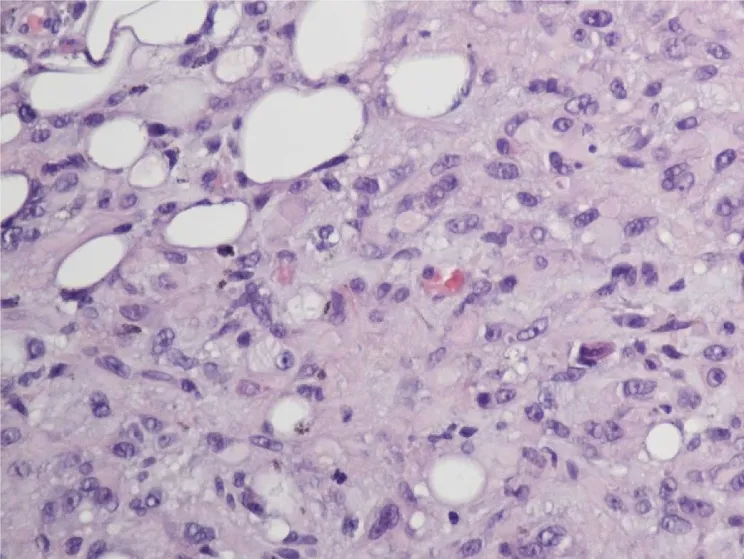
(H & E, original magnification 400x) Area of increased nuclear pleomorphism and associated erythrocytes within vascular channels.
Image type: pathology (h&e)